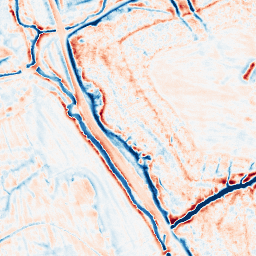
Category: edge_preserving
Decomposition family: bilateral
Decomposition parameters: d: 15
sigma_color: 100
sigma_space: 150
Upsampling method: bicubic
Upsampling parameters: scale: 4
Upsampling scale: 4